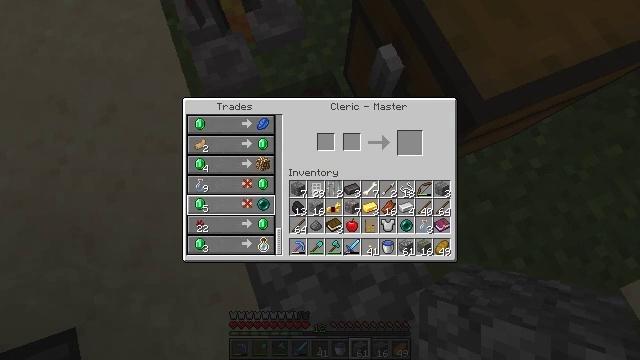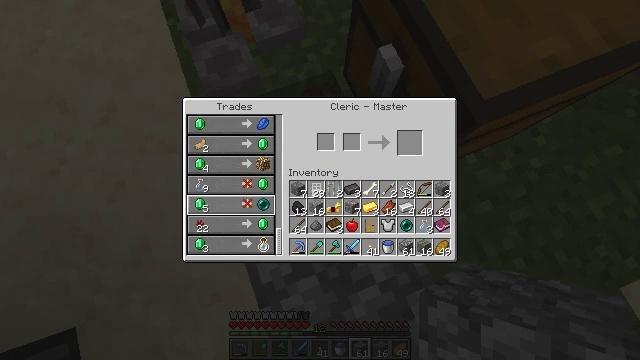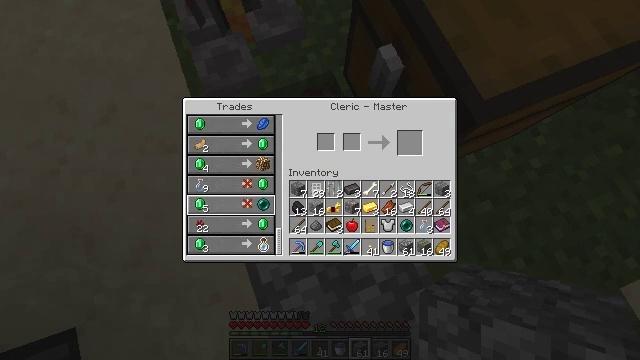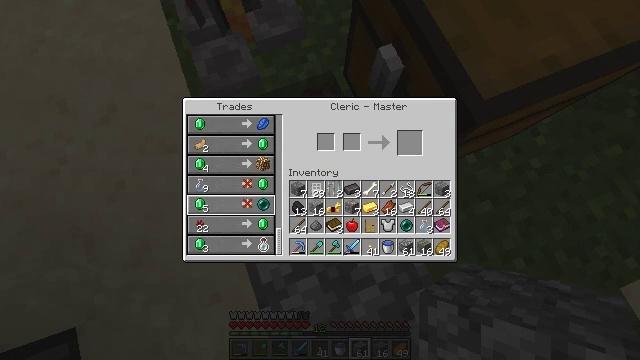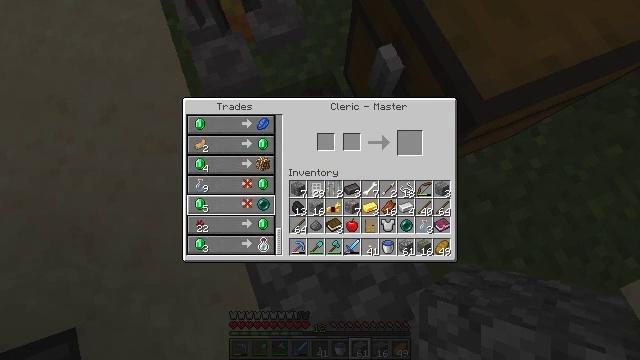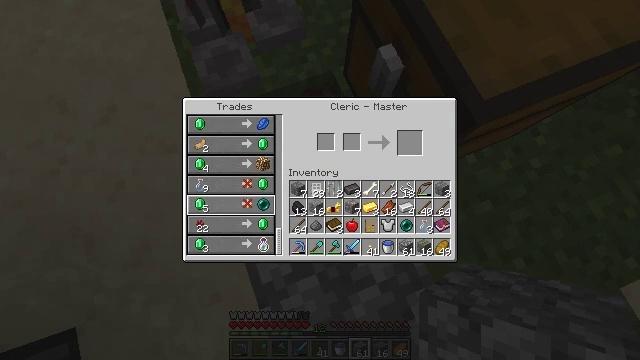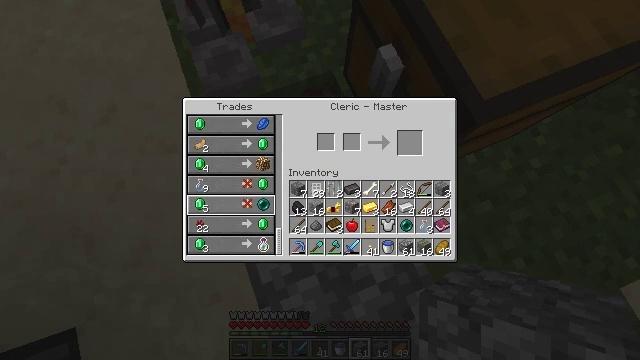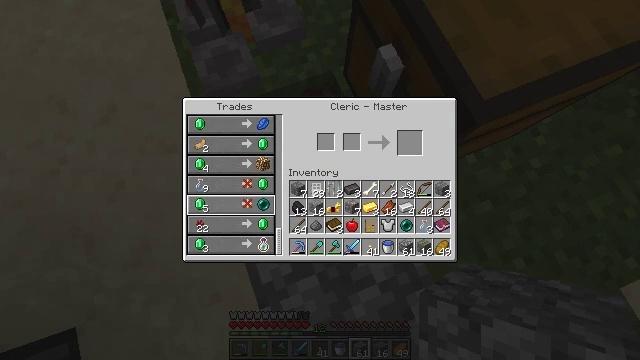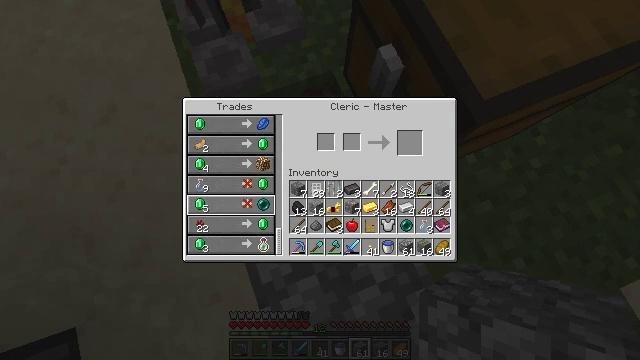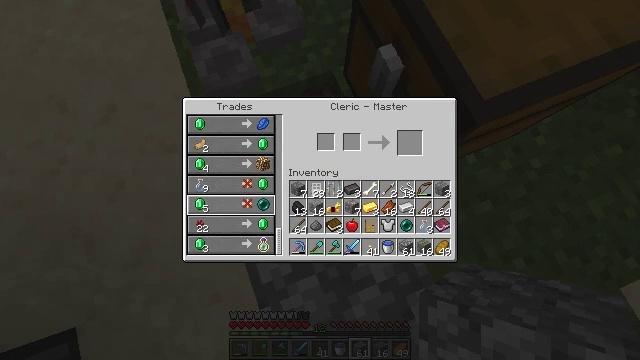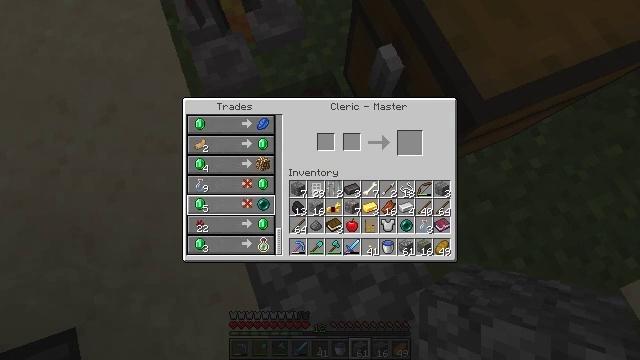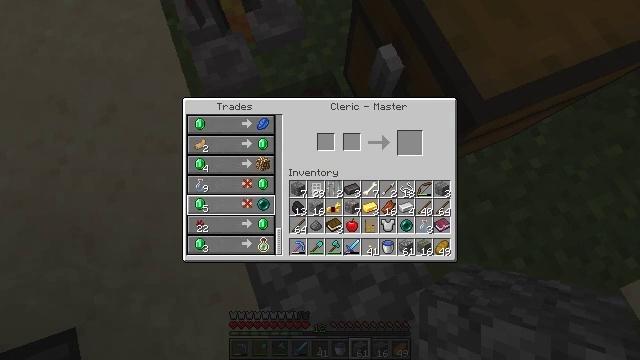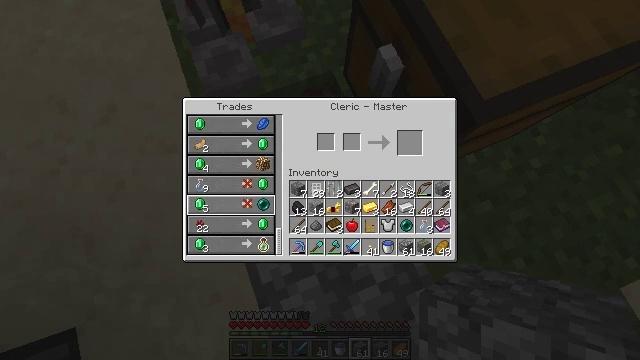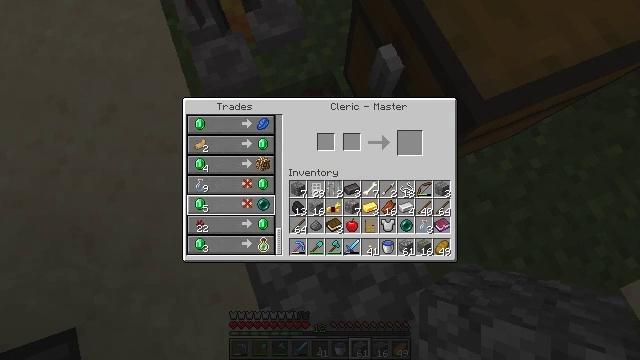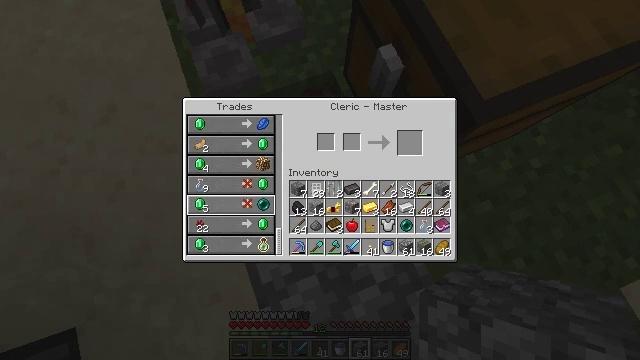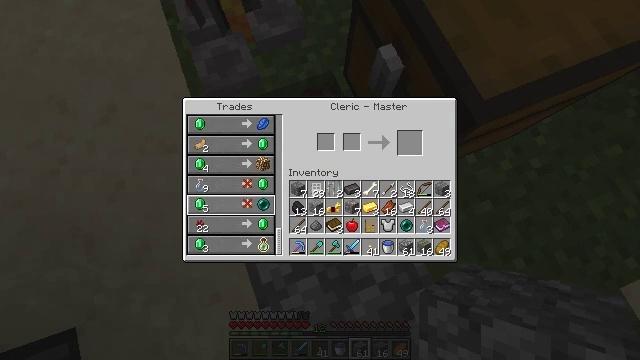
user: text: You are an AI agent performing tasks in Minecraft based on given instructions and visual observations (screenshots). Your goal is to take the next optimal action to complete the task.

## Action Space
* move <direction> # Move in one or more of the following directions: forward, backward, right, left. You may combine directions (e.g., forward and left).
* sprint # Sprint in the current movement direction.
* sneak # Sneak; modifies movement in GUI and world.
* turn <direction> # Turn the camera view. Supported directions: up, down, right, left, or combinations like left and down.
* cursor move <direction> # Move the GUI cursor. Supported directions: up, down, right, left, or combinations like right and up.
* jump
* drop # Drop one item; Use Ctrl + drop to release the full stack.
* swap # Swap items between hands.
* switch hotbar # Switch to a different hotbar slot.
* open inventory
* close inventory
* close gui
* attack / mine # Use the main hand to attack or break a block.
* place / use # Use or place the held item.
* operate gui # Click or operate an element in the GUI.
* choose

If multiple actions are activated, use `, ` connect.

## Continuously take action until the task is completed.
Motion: motion action
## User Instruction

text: Drop iron bars.
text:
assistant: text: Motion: no_op
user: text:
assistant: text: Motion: no_op
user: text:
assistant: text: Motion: no_op
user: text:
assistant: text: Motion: no_op
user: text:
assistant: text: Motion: no_op
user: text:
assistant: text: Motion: no_op
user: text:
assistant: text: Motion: no_op
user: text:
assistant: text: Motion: no_op
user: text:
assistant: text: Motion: no_op
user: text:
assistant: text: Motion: no_op
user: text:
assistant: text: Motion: no_op
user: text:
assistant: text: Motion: no_op
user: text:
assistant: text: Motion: no_op
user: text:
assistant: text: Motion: no_op
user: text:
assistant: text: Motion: no_op
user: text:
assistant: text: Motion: no_op
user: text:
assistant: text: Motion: operate gui
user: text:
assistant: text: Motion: operate gui
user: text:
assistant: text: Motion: operate gui
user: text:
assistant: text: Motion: no_op
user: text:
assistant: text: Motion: no_op
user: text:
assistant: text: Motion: cursor move right and up
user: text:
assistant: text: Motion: cursor move right and up
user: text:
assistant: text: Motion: cursor move right and up
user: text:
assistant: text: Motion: cursor move right and up
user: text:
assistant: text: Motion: cursor move right
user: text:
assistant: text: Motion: no_op
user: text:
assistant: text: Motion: no_op
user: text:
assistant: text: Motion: no_op
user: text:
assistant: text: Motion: no_op